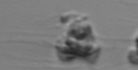
Label: Leptocylindrus_mediterraneus